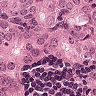
Metastatic tissue present: yes